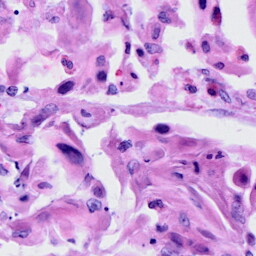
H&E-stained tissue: Cervix